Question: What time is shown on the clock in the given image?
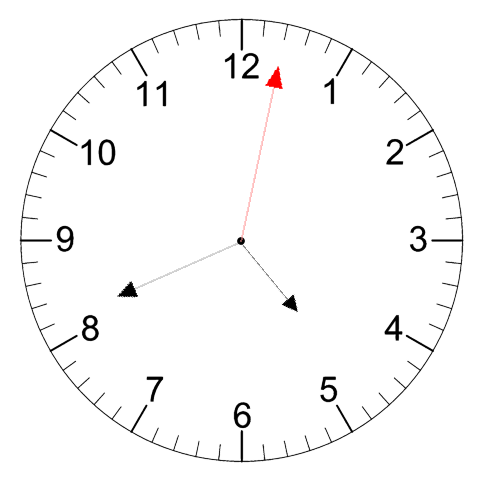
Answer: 04:41:02